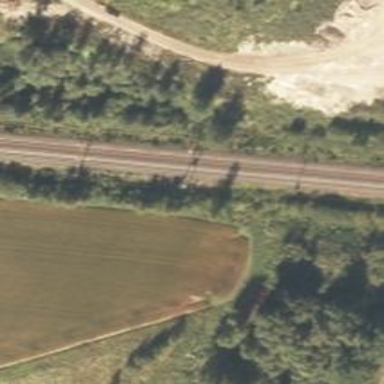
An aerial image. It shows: Continuous rail railway with electrified contact line.